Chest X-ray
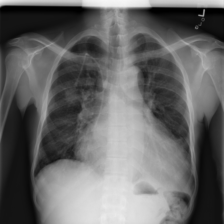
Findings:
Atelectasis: negative
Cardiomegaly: positive
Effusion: positive
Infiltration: positive
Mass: negative
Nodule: negative
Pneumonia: negative
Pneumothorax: negative
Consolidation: negative
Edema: negative
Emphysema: negative
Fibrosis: negative
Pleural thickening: negative
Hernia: negative